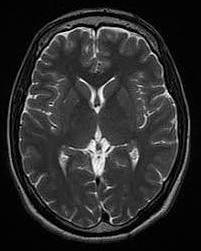
Label: notumor